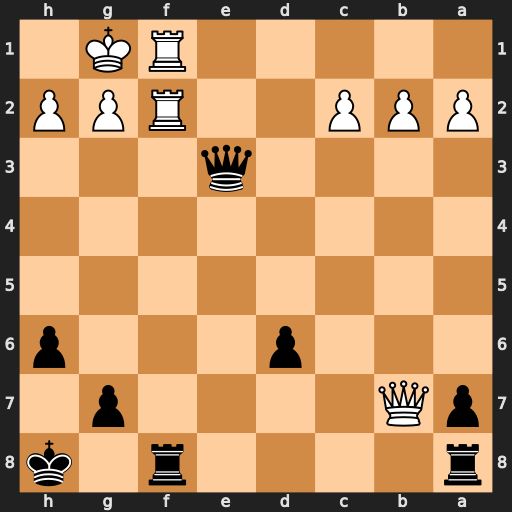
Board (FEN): r4r1k/pQ4p1/3p3p/8/8/4q3/PPP2RPP/5RK1
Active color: b
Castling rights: -
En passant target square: -
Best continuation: Rxf2 Rxf2 Rf8 Qf3 Rxf3